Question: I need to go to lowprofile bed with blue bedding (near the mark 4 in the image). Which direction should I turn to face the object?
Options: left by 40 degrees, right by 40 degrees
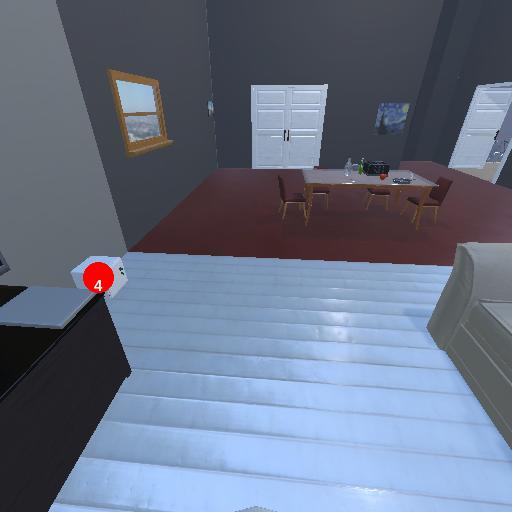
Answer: left by 40 degrees